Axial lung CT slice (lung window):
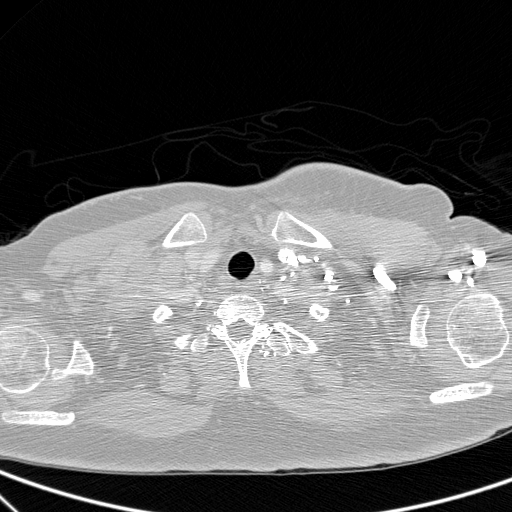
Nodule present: no